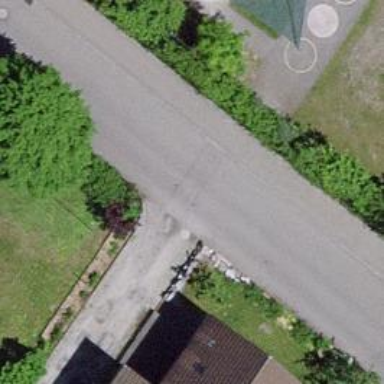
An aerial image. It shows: Residential road with asphalt surface and sidewalk on the left side.